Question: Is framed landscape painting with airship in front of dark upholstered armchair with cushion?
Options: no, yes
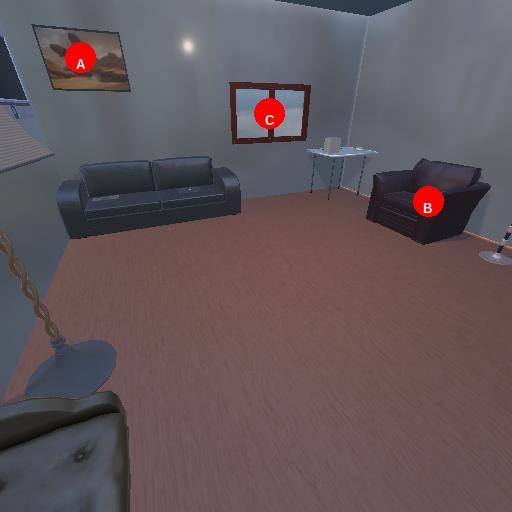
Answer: no